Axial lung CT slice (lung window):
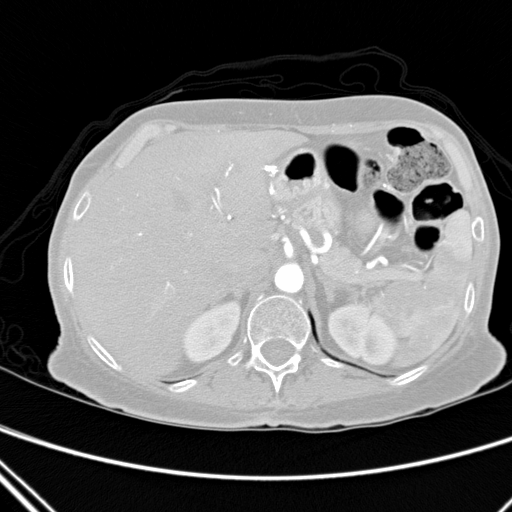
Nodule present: no